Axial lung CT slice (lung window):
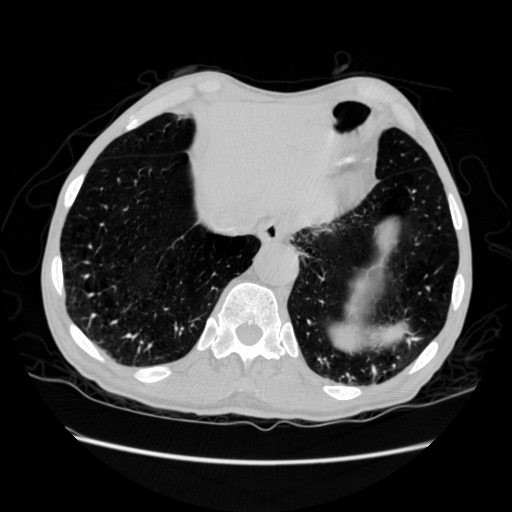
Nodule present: no